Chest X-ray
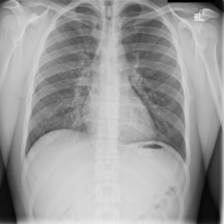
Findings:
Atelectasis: negative
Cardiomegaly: negative
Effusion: negative
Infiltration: negative
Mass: negative
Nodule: negative
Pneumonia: negative
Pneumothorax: negative
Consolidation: negative
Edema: negative
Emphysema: negative
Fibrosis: negative
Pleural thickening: negative
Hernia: negative